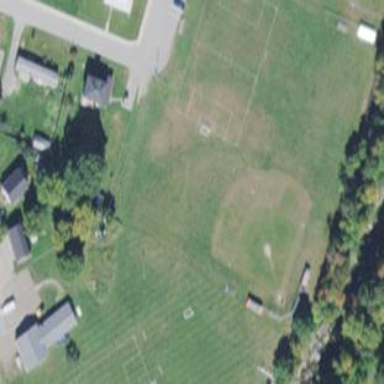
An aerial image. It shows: Soccer pitch for leisureland activities.